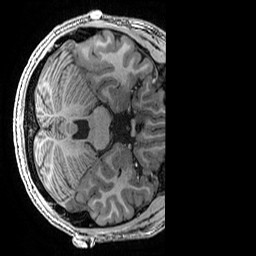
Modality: T1w
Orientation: axial
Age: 20
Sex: male
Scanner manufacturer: ge
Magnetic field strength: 3 T
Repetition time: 0.007 s
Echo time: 0.00342 s